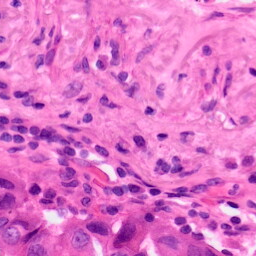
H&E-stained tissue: Lung